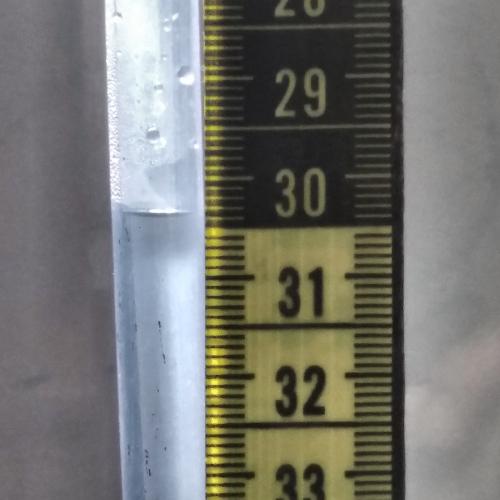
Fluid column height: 30.3 cm